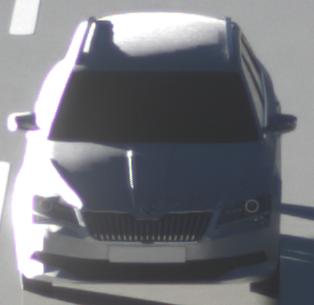
Make: Skoda
Model: Superb Combi 1.4 TSI
Detailed model: Superb (III) Combi
Model produced from: 2015/09
Model produced until: 2018/06
Doors: 5
Color: white
Road condition: wet road
Daytime: sunrise or sunset
Contrast: high contrast